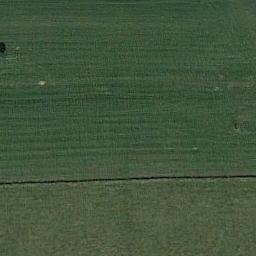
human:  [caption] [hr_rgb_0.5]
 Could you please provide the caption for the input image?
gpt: A large strip of lush green grass .

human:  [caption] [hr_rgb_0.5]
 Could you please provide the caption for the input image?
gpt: This meadow has dense grasses and a horizontal striped texture and a channel goes through the meadow .

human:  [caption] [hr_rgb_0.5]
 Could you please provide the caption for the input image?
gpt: The meadow is dense but uneven .

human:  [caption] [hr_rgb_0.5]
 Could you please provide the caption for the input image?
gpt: The entire image is dominated by grass .

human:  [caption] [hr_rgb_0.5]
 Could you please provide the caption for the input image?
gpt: A dense meadow with many green grass .